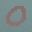
Label: 0